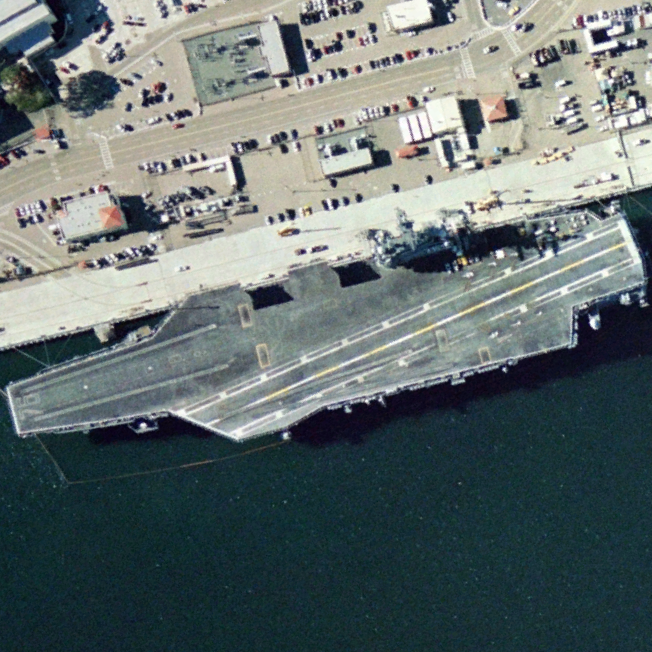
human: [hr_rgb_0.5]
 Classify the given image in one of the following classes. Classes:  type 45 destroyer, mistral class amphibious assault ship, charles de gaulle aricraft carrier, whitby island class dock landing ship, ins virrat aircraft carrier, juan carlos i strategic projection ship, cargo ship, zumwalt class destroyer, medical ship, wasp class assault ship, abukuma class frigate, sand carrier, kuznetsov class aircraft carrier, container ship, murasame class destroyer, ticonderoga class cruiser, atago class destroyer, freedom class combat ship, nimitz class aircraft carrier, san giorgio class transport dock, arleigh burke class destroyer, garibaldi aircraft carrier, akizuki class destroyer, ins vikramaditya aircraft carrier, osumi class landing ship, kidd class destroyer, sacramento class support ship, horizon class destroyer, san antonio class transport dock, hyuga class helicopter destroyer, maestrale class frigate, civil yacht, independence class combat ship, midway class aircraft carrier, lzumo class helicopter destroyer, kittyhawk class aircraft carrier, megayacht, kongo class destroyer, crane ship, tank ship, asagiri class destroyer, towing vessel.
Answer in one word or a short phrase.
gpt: Nimitz class aircraft carrier